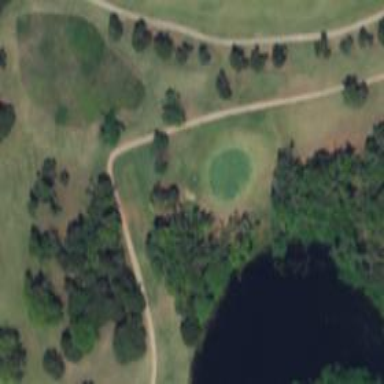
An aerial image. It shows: Golf hole.